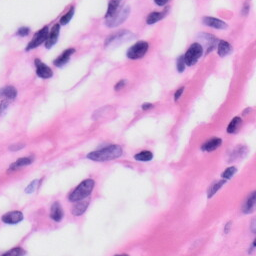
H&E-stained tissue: Skin